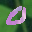
Label: 0